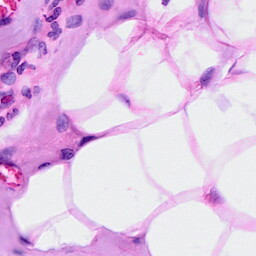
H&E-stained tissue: Breast